Question: I have a movieclip moving on a path by means of a tween. At the starting point a (virtual) line on the movieclip is tangent to the path. Is there an easy way to automagically rotate the movieclip such that this line remains tangent to the path throughout the tween?

TIA
Steven
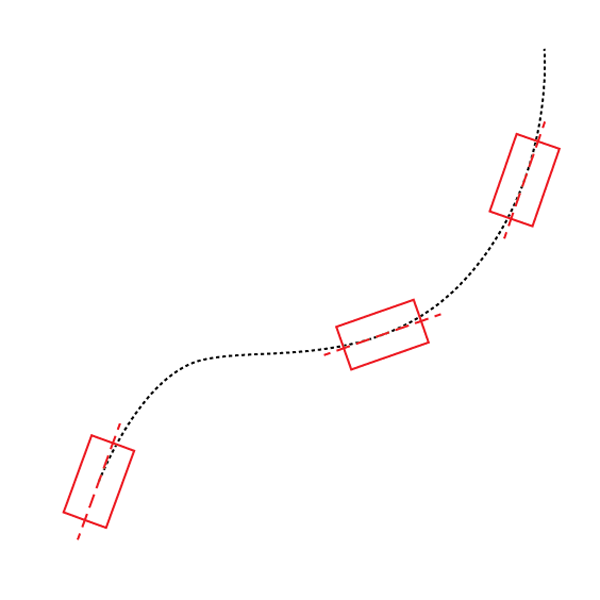
Answer: OK, I found it.
For those interested:
Click somewhere on the tween on the timeline. In the properties check "Orient to path". 'Important:' make sure that the object has the same orientation with respect to the path on the first and the last frame of the tween.